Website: walmart
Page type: payment
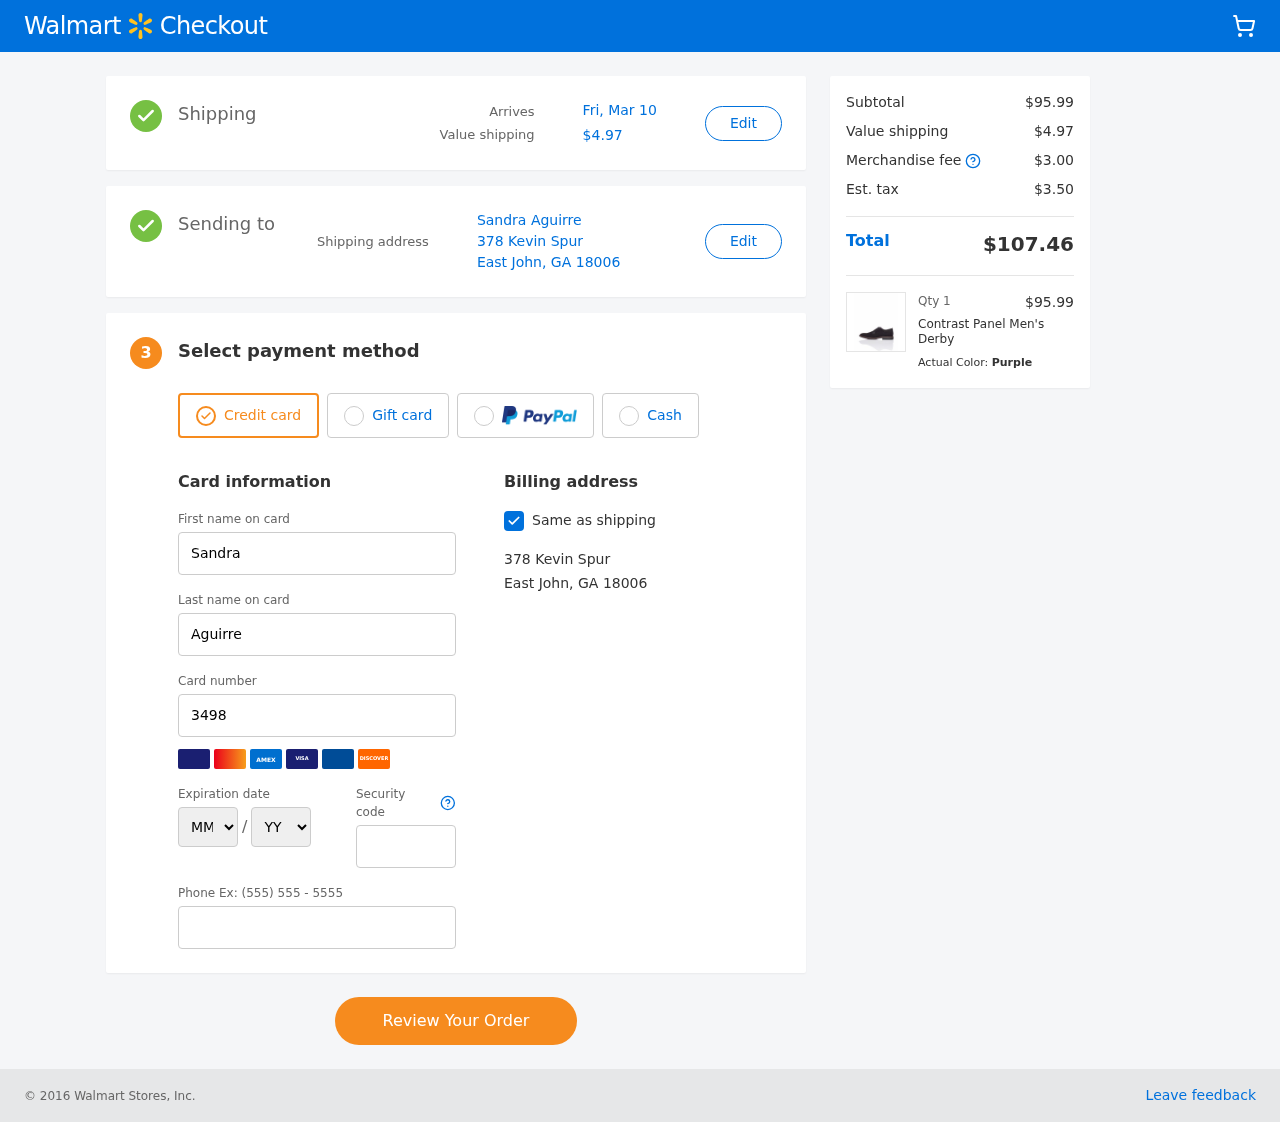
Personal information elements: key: PII_CARD_EXPIRY_MONTH
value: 01
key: PII_CARD_EXPIRY_YEAR
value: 28
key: PII_CITY_STATE_ZIP
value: East John, GA 18006
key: PII_FULLNAME
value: Sandra Aguirre
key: PII_STREET
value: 378 Kevin Spur
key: PII_FIRSTNAME
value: Sandra
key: PII_LASTNAME
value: Aguirre
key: PII_CARD_NUMBER
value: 3498 4650 1154 963
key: PII_CARD_CVV
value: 8865
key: PII_PHONE
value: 9942511102
Product elements: key: PRODUCT1_NAME
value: Contrast Panel Men's Derby
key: PRODUCT1_PRICE
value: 95.99
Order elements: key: ORDER_DELIVERY_DATE
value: Fri, Mar 10
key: ORDER_SHIPPING_COST
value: $4.97
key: ORDER_SUBTOTAL
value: $95.99
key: ORDER_MERCHANDISE_FEE
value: $3.00
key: ORDER_TAX
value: $3.50
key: ORDER_TOTAL
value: $107.46
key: ORDER_NUM_ITEMS
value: Qty 1